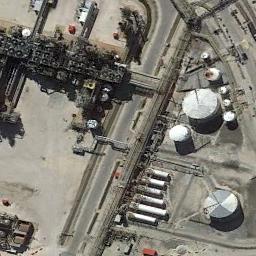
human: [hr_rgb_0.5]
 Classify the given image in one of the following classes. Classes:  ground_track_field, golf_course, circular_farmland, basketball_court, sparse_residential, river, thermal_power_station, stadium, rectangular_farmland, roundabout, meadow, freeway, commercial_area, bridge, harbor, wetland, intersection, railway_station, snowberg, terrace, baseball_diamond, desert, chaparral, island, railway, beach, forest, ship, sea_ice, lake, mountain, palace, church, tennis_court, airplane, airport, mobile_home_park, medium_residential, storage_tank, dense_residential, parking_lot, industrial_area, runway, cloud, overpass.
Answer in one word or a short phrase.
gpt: storage_tank